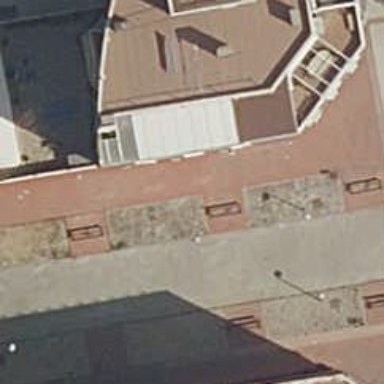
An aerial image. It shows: Bench for seating.